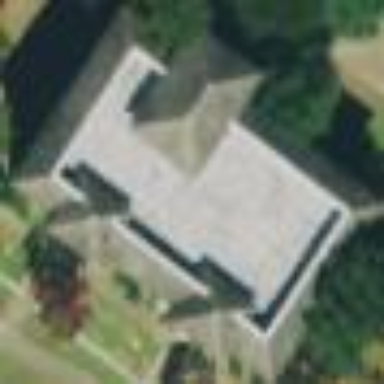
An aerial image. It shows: College building.